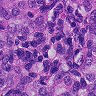
Metastatic tissue present: yes